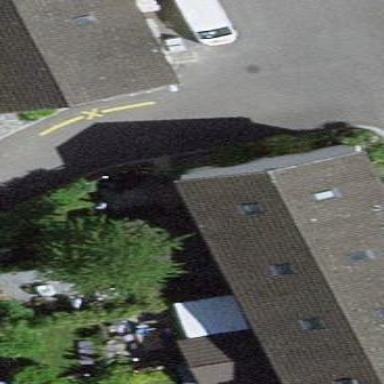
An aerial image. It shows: Terrace building.